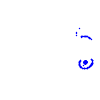
Particle: kaon